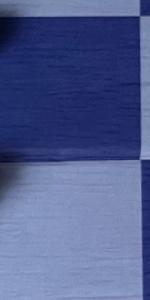
Label: Empty